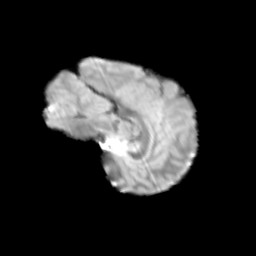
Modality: T2w
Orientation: sagittal
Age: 12
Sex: female
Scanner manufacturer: siemens
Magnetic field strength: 3 T
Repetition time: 3.8 s
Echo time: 0.07 s